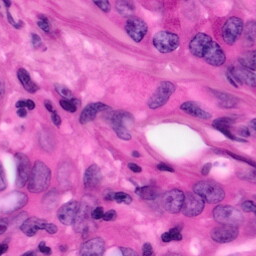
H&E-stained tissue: Pancreatic